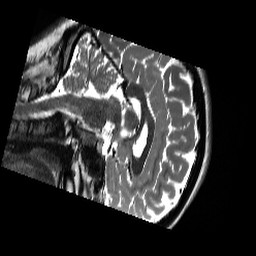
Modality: T2w
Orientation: sagittal
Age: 18
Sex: female
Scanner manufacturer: siemens
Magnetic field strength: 3 T
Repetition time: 13.52 s
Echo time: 0.088 s